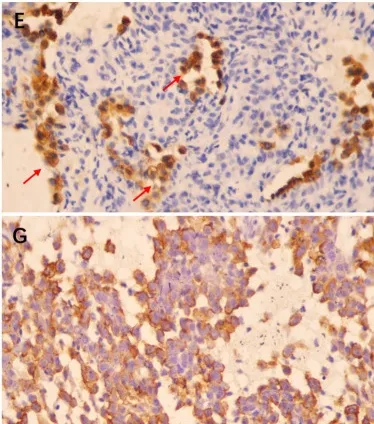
A large number of red blood cells could be observed filling the lung interstitium and alveolar cavity in the hemorrhagic area (shown by the arrow in D); Histochemistry (x400) shows that the cuboidal surface cells of the tissue are positive for Pan-cytokeratin (Pan-CK) (shown by the arrow in E), while the rounded cells are negative for Pan-CK.
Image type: pathology (immunostaining)